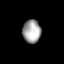
Tissue: lung
Cell type: Others
Senescence score: 0.1506
Nuclear area (px): 415
Mean DAPI intensity: 162.031